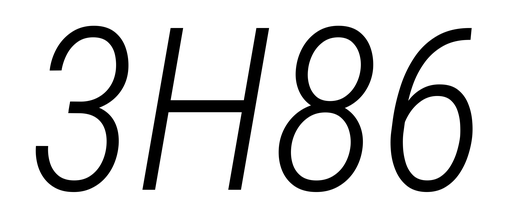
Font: Roboto-Italic_Condensed_Light_Italic